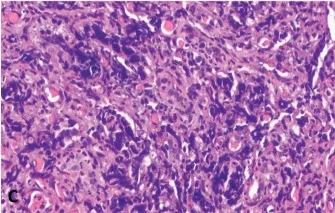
Rectal mass, biopsy. (b and c): H & E stain, 400x magnification.
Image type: pathology (h&e)